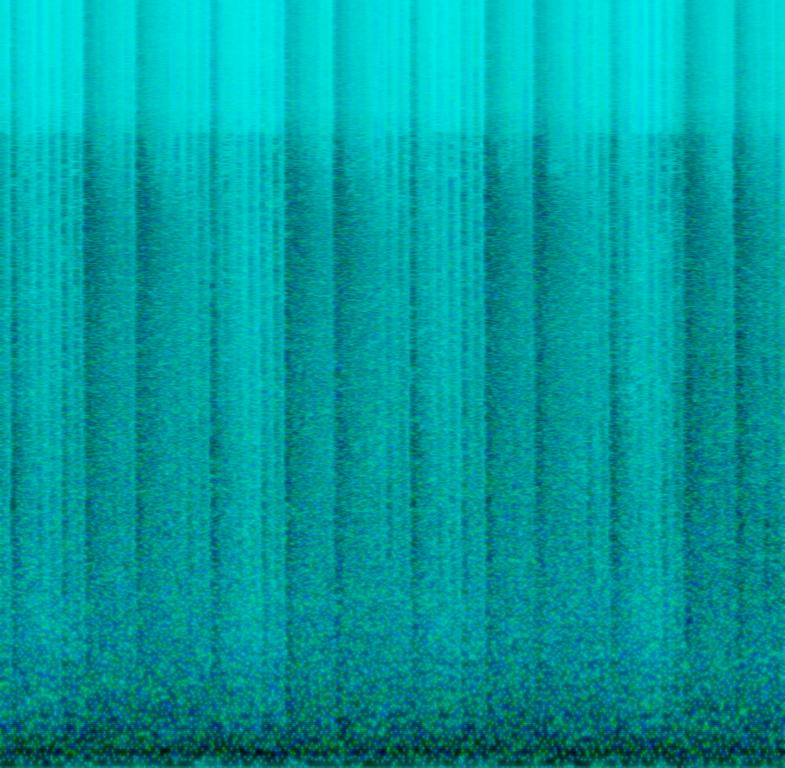
The low quality recording features a huge percussive toms and huge low tom hits playing in a very large, reverberant space. It has a lot of low frequencies and it sounds energetic and epic, like a combat background music for a video game.